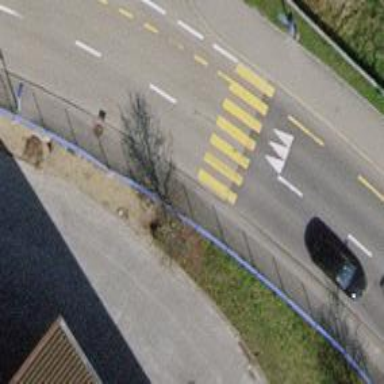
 having lanes for both sidewalks and cycleways."